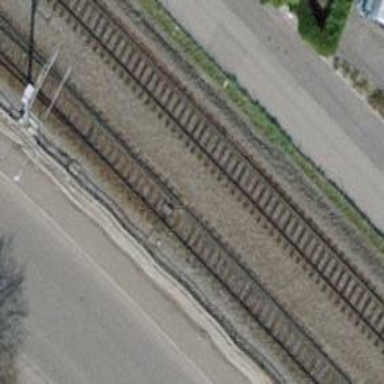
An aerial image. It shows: Railway switch.